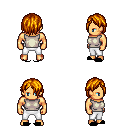
a pixel art fantasy rpg character, male body template, human, tanned skin, white sleeveless shirt, white pants, dark blonde bangs hairstyle, black slippers, four views (front, back, left, right), 2x2 character sprite sheet, small pixel art, hard edges, no anti-aliasing